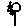
Label: flower